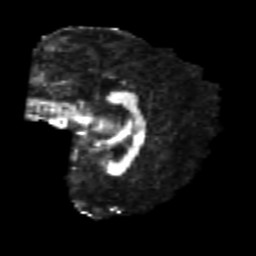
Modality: FA
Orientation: sagittal
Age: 25
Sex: female
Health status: healthy
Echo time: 0.074 s